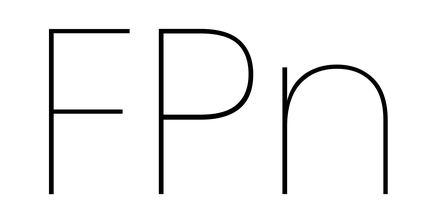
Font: Poppins-Thin